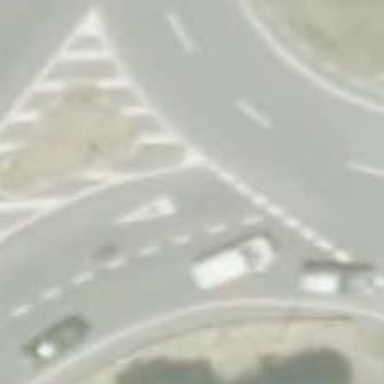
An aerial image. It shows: Road with "give way" sign.